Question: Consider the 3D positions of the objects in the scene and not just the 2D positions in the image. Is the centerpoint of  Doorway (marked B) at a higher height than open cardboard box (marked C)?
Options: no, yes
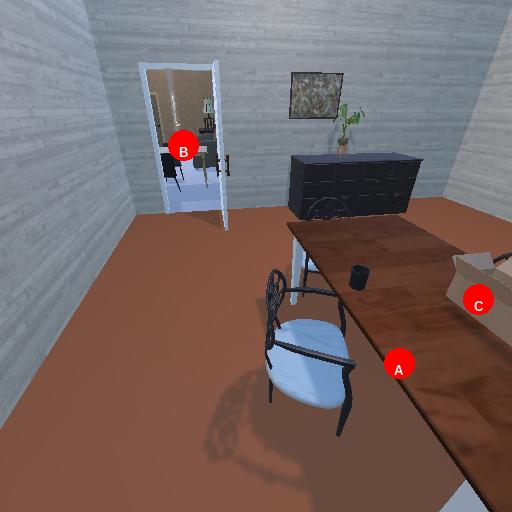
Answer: no